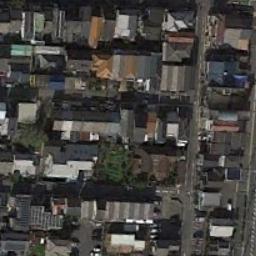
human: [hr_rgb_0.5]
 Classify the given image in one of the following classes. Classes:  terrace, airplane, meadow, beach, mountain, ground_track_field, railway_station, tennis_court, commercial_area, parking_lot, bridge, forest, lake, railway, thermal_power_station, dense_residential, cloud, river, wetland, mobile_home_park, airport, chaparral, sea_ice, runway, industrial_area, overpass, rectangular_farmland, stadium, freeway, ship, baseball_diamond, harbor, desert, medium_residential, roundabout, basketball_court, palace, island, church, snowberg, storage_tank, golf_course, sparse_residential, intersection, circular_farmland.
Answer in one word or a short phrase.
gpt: dense_residential